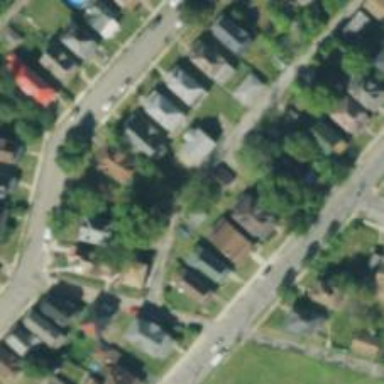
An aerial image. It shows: Alley classified as service road.